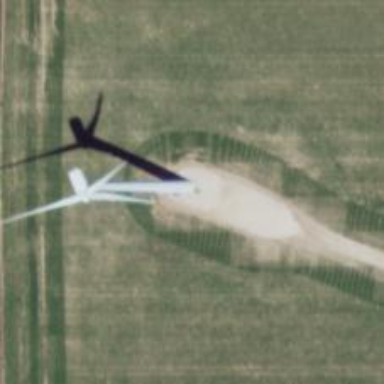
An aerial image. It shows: Wind generator with horizontal axis. The generator is wind turbine.